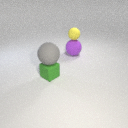
small yellow rubber sphere above large purple rubber sphere